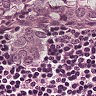
Metastatic tissue present: yes